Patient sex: F
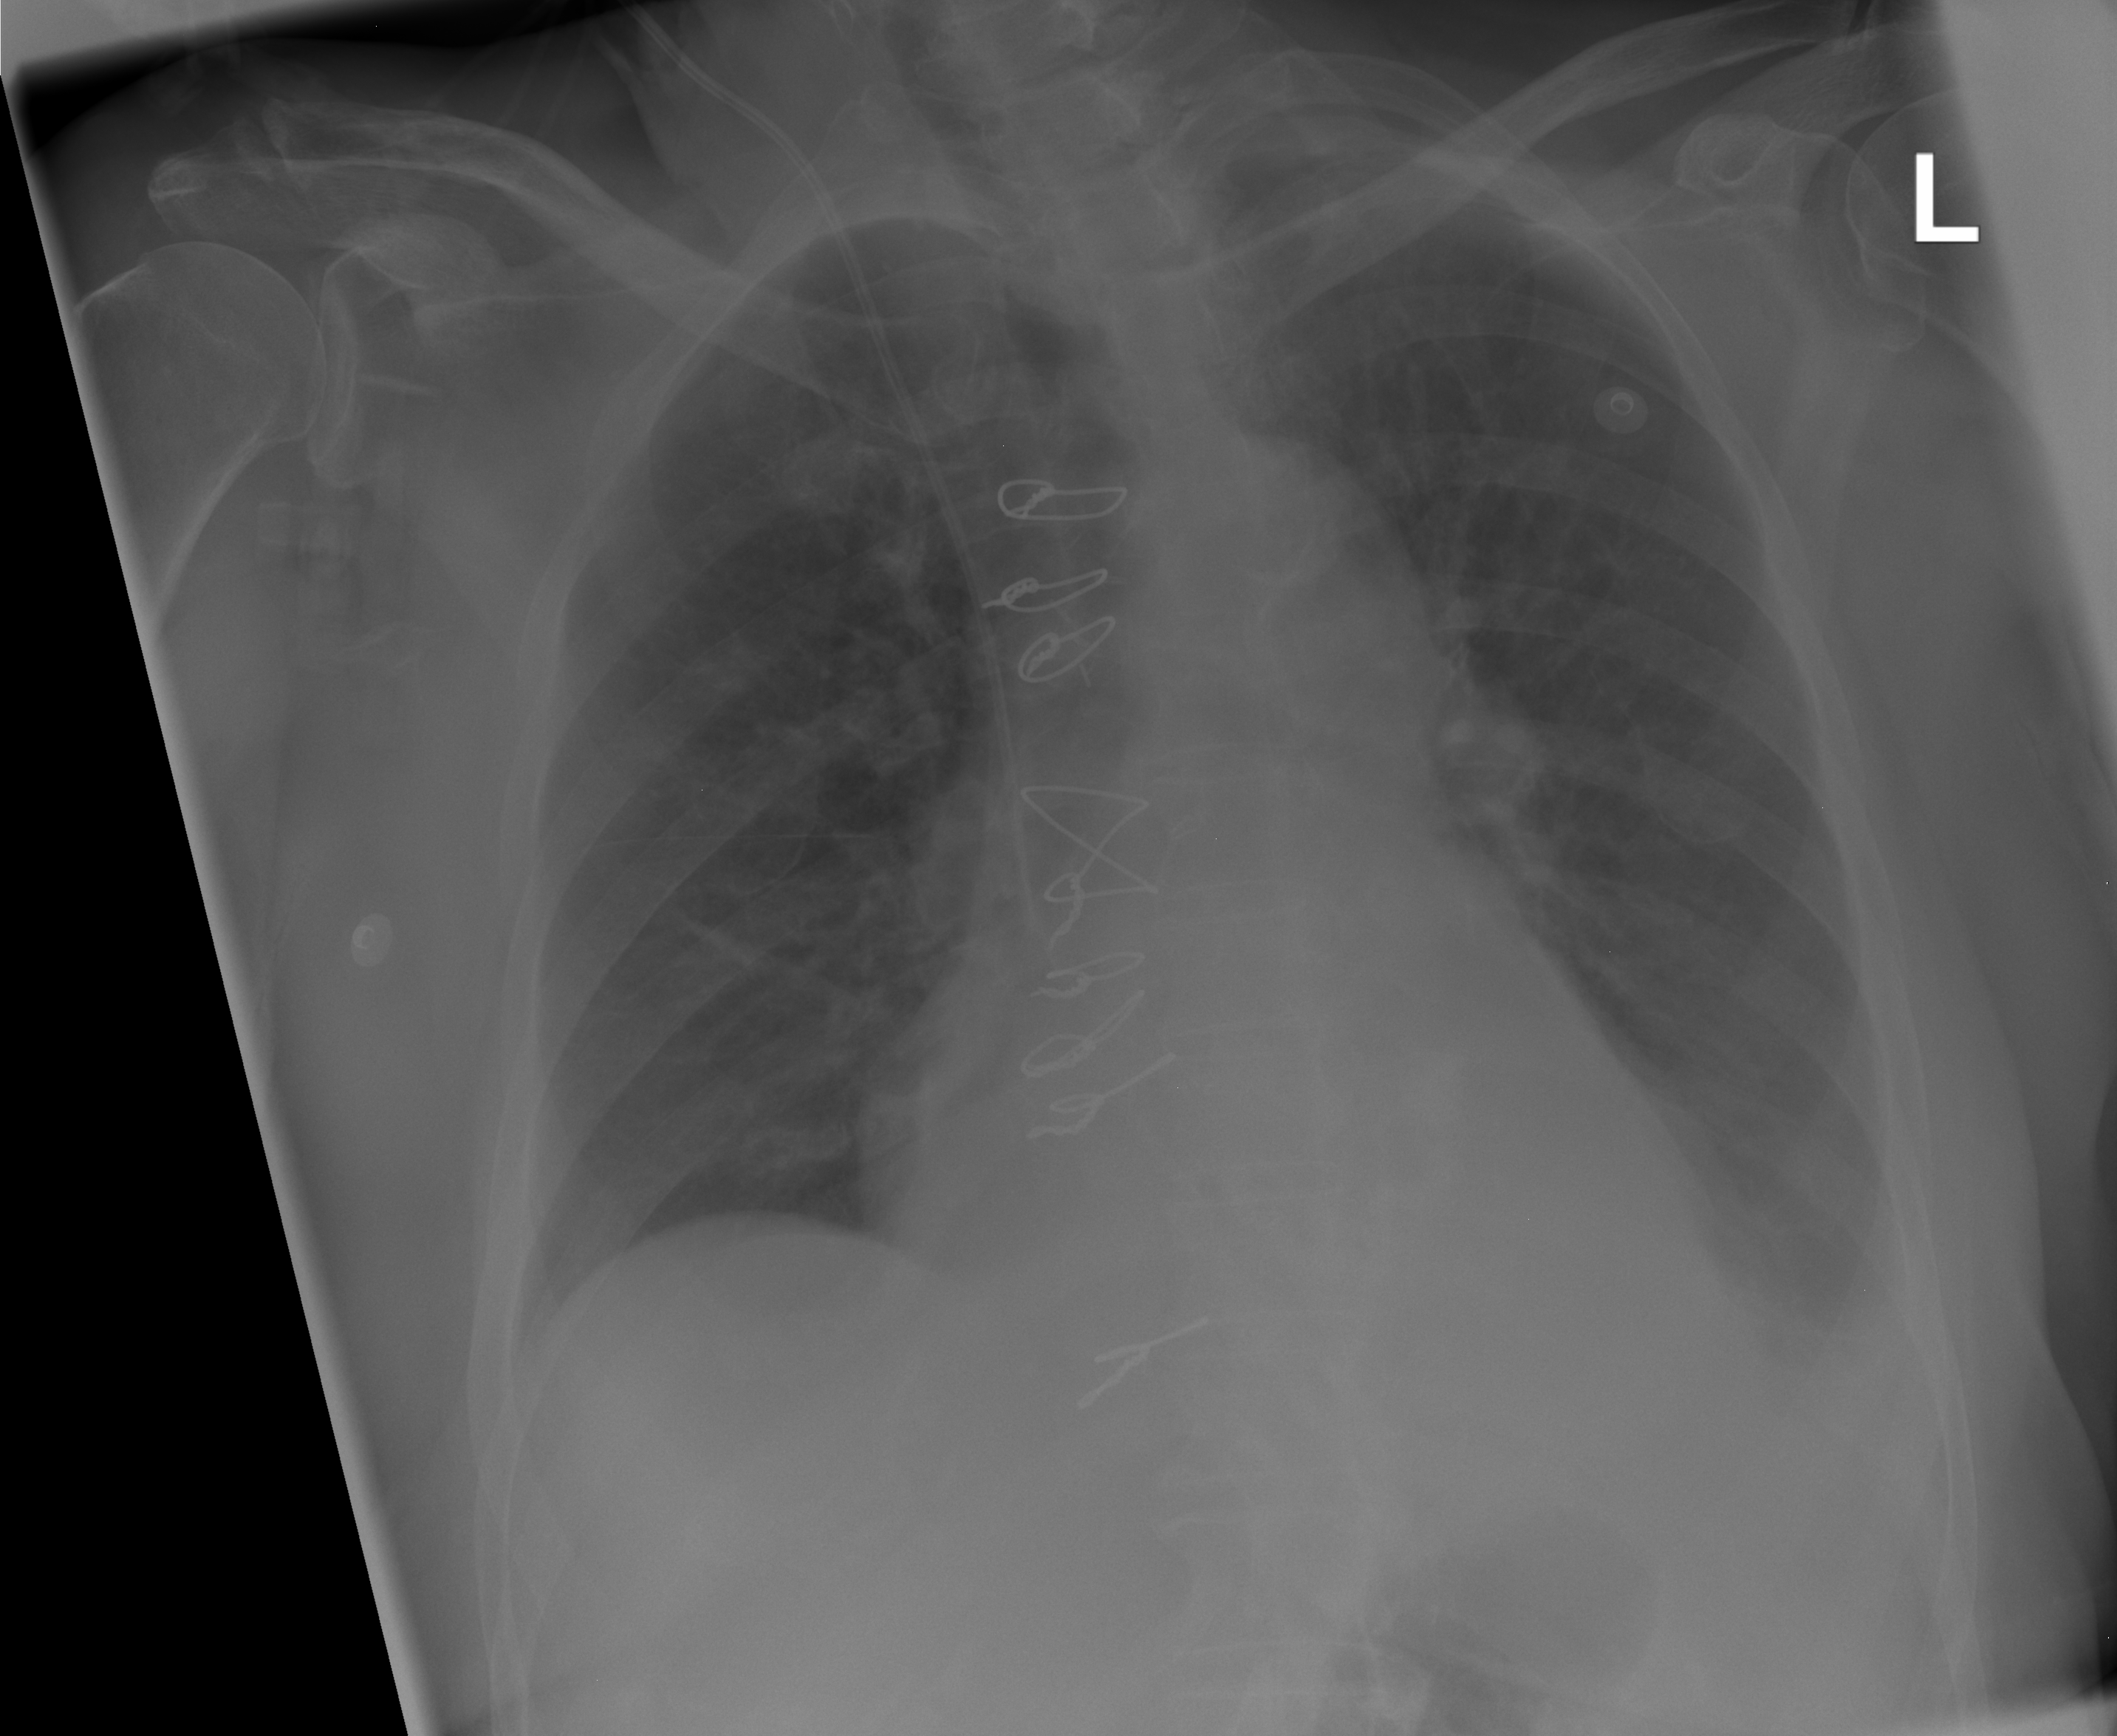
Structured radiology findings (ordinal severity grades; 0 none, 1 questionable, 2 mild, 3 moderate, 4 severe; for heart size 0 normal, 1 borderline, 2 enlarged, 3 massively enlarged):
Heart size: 0
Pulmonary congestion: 0
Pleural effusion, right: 0
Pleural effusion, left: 2
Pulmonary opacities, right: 0
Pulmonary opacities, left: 0
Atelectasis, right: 0
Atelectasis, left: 2